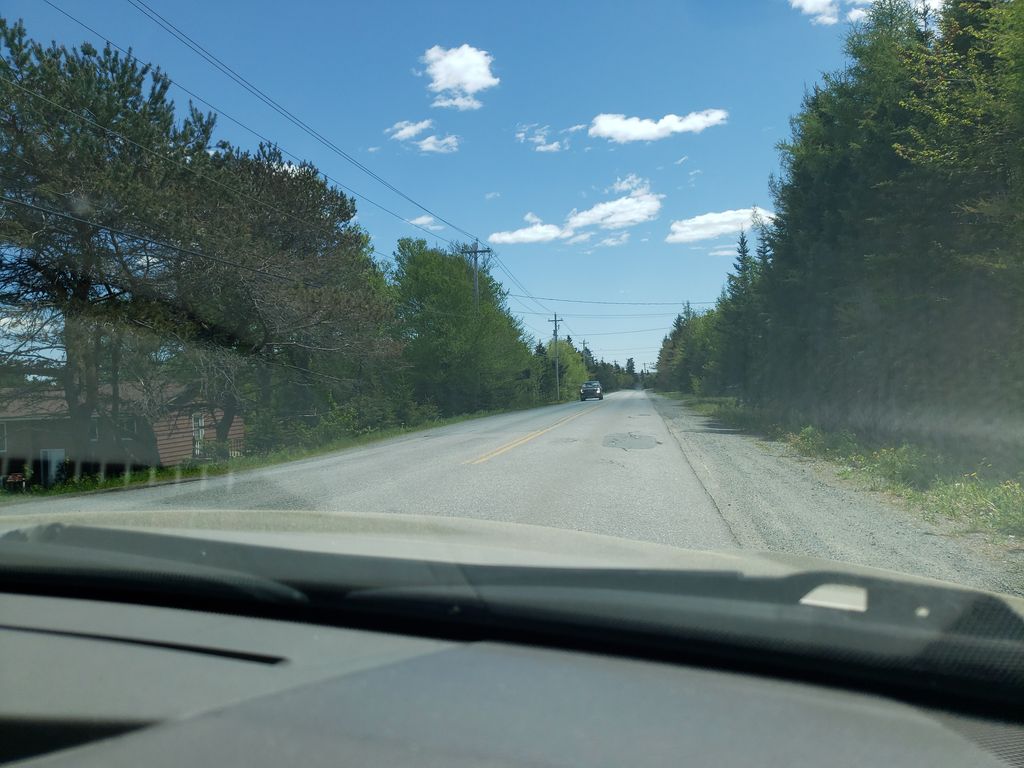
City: halifax